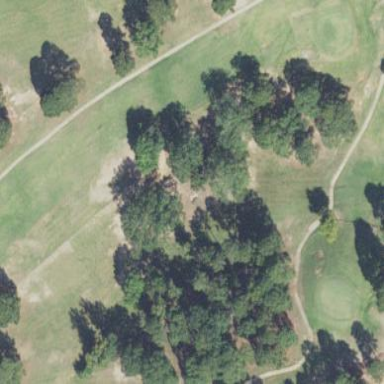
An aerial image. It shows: Golf fairway in the image.